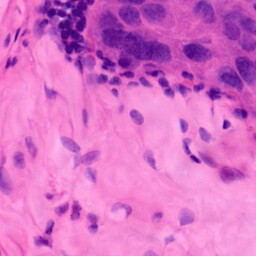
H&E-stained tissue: Lung